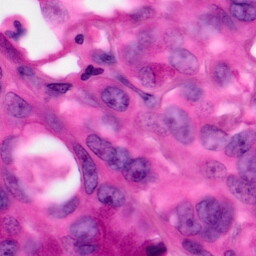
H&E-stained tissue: Pancreatic